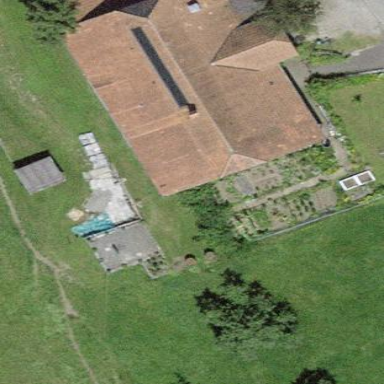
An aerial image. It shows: Farm building.